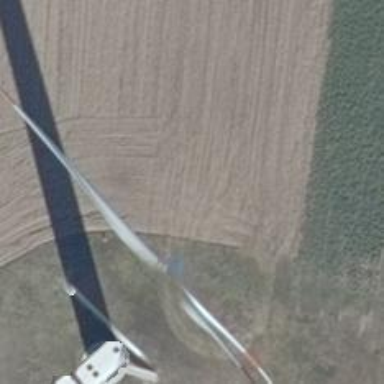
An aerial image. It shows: Wind power generator with horizontal axis wind turbine manufactured by Vestas.